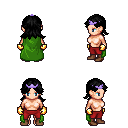
a pixel art fantasy rpg character, female body template, human, light skin, green cape, red pants, black loose hair, purple tiara, gold gloves, brown shoes, four views (front, back, left, right), 2x2 character sprite sheet, small pixel art, hard edges, no anti-aliasing